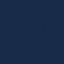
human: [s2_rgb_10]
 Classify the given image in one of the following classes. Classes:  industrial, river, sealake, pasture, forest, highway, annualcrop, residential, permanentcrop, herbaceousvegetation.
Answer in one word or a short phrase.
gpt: SeaLake